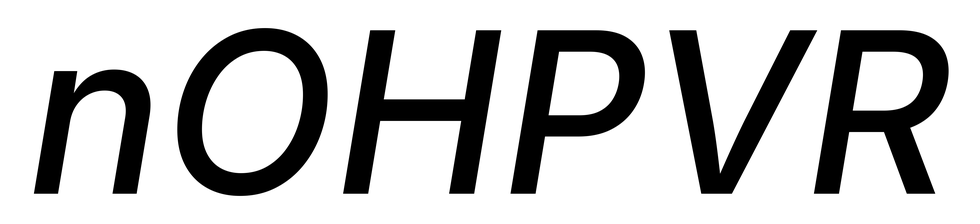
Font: Inter-Italic_Medium_Italic